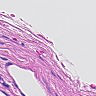
Metastatic tissue present: no